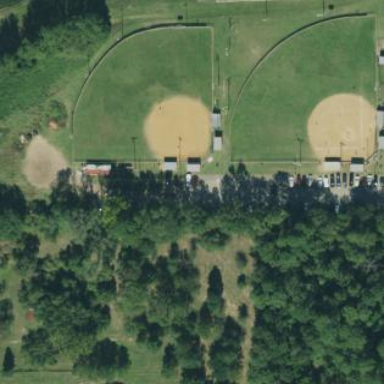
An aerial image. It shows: Softball pitch for leisure and sport activities.